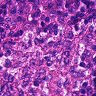
Metastatic tissue present: no